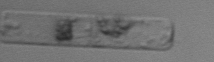
Label: Guinardia_delicatula